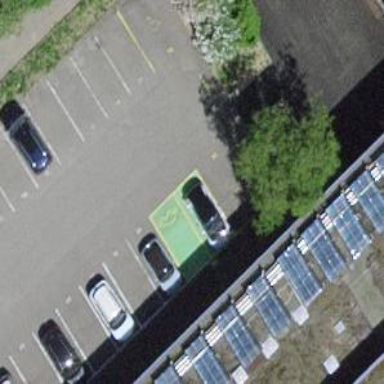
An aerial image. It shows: Charging station.